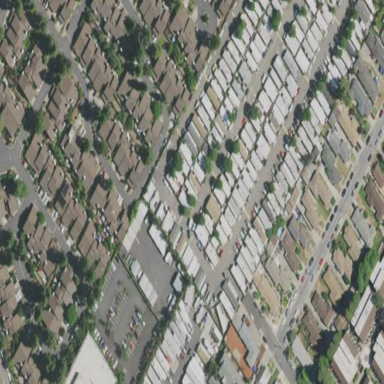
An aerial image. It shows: Trailer park.